Question: I'm using Linq-to-SQL query and using stored procedure in that. I'm getting error :
> Specified cast is not valid.
How to solve it ?

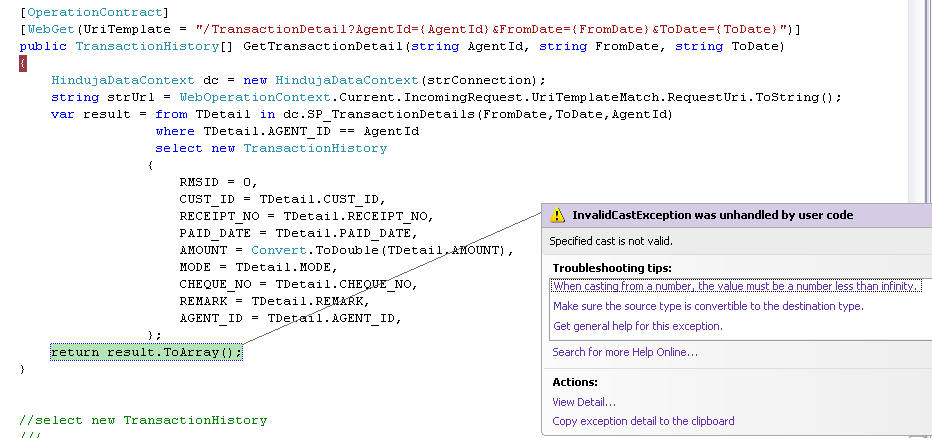
Answer: Check your 'TDetail.AMOUNT' values.
Your error is not when casting to an array, but rather in the 'Convert.ToDouble(TDetail.AMOUNT)'.
Run your stored proc with those same arguments (in SSMS or Visual Studio), and try to determine which value in TDetail.AMOUNT is causing this problem.
You're seeing this exception being thrown when you cast to an array, but it would happen whenever you evaluated your LINQ query. It's nothing to do with 'ToArray()'. It could be 'ToList()', and you'd find the same exception.